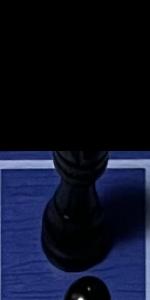
Label: Rook_Black